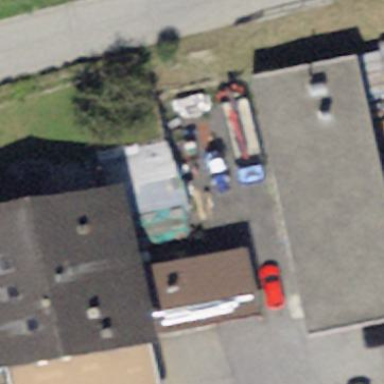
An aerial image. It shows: Building that houses car repair shop.